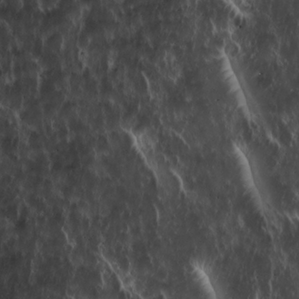
Label: non_frost